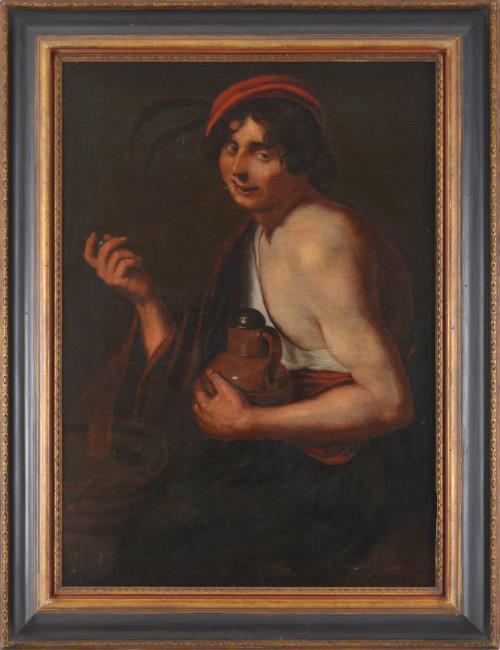
Title: Man smoking a pipe
Artist: Anoniem (Noordelijke Nederlanden (historische regio)) ca. 1650 Bron: Ellis Dullaart (2016-01)
Earliest date: 1640
Latest date: 1650
Genre: painting
Iconography: Tobacco
Keywords: genre, one human figure, young man, facing front, bare shoulder/chest, beret with feather, smoking a pipe, pipe, ewer (vessel), terracotta